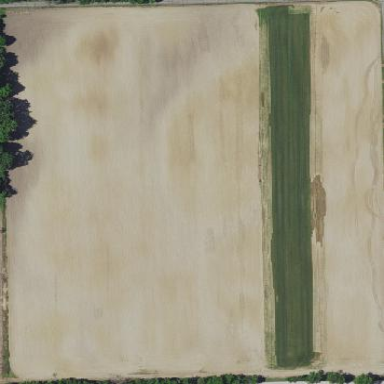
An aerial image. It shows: Farmland producing turf.